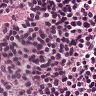
Metastatic tissue present: no